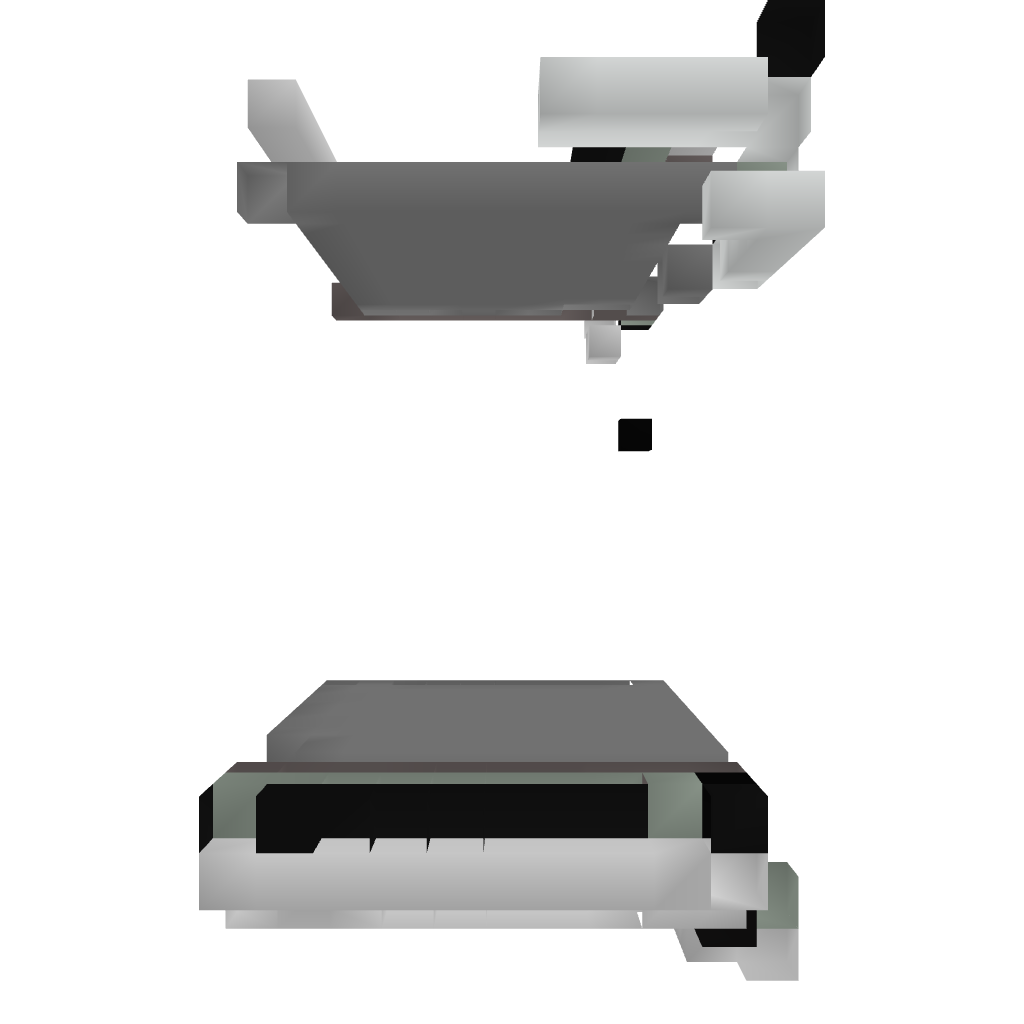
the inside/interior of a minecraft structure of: Self Building Room